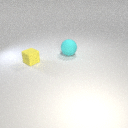
small yellow rubber cube in front of large cyan rubber sphere